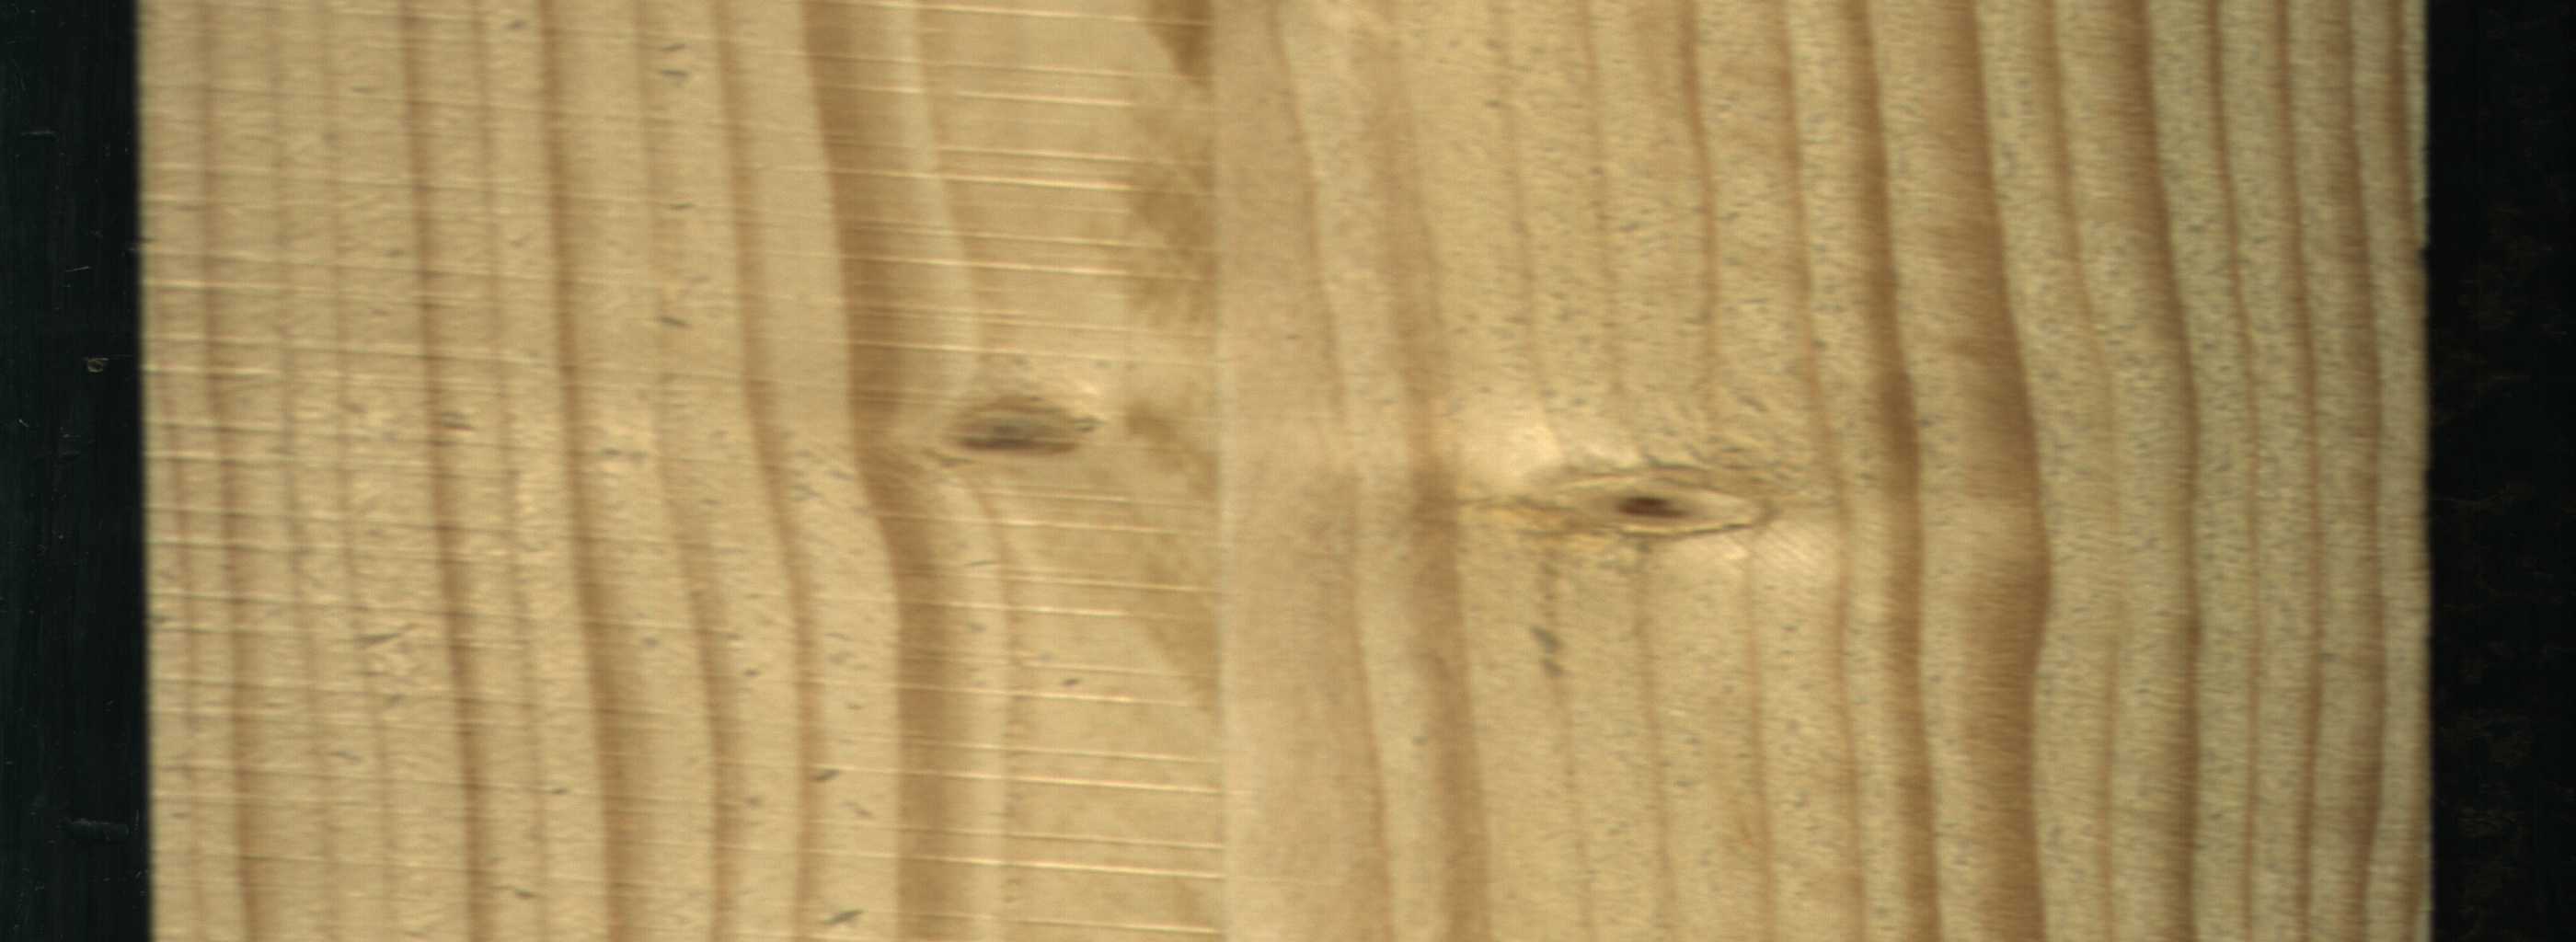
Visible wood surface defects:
Live_Knot
Live_Knot